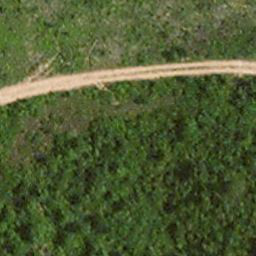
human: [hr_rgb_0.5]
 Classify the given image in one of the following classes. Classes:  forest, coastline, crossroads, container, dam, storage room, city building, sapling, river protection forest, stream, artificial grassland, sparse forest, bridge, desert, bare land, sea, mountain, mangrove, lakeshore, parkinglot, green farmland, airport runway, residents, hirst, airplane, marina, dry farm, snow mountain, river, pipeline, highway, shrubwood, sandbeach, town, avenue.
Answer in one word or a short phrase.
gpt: avenue